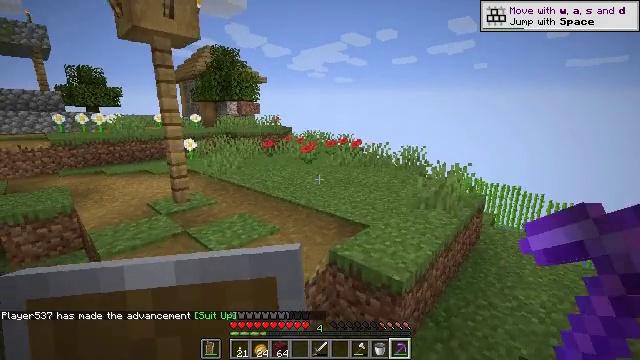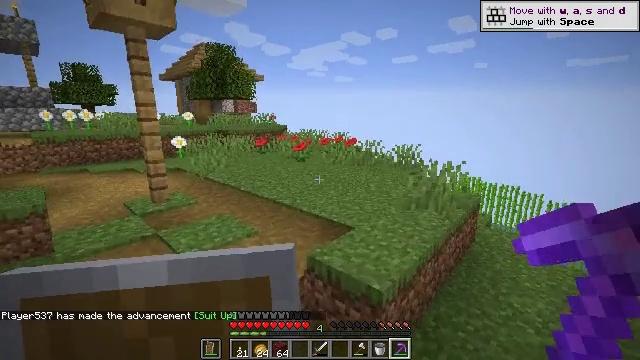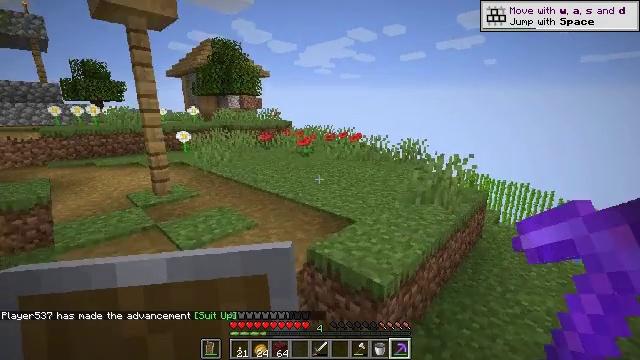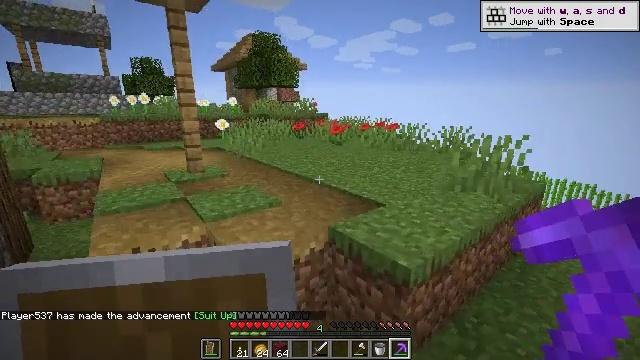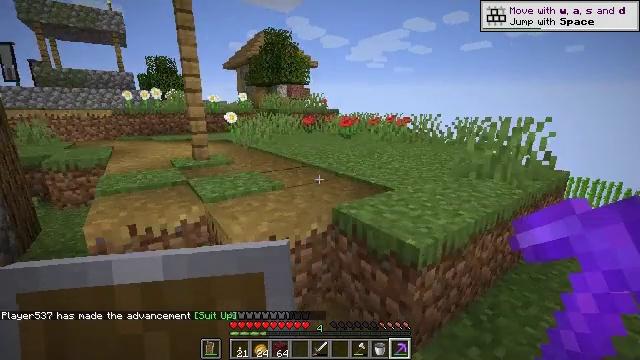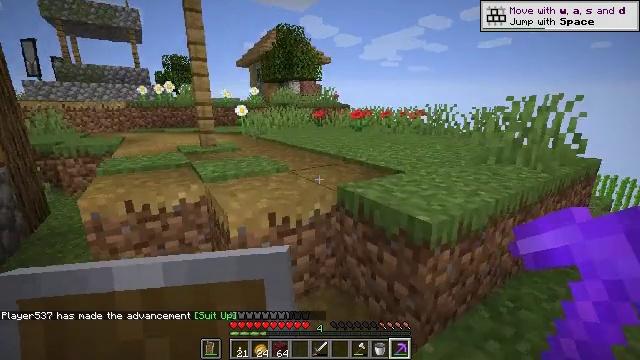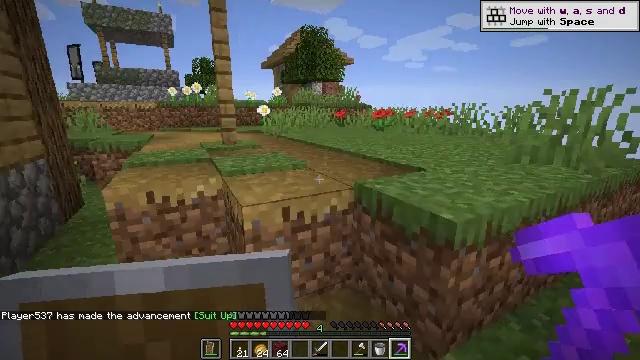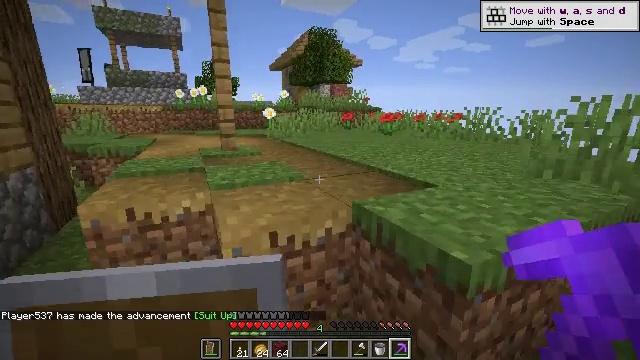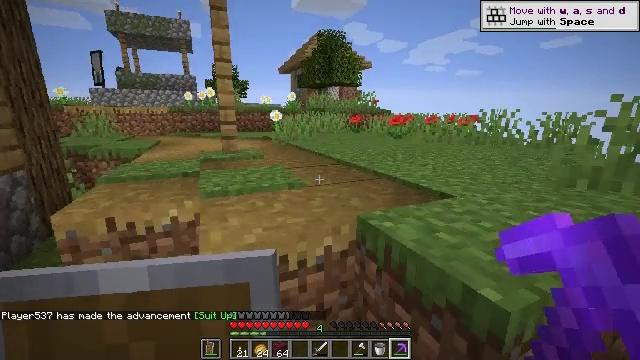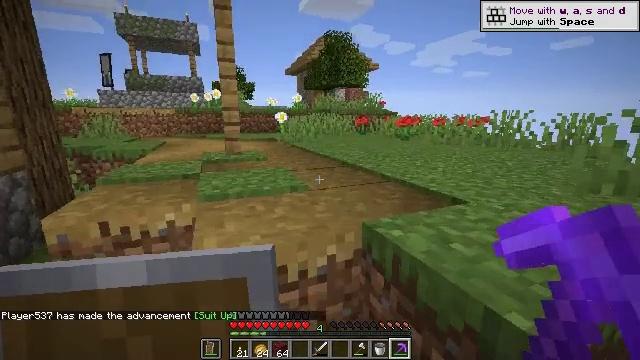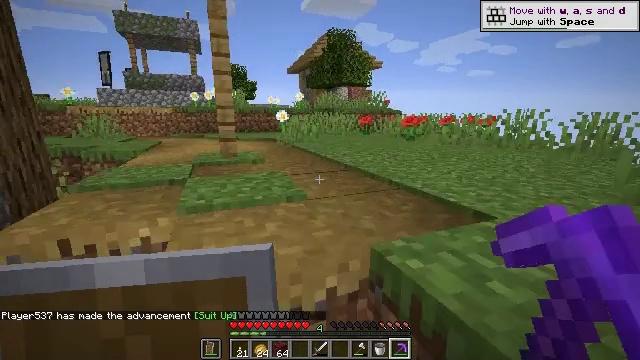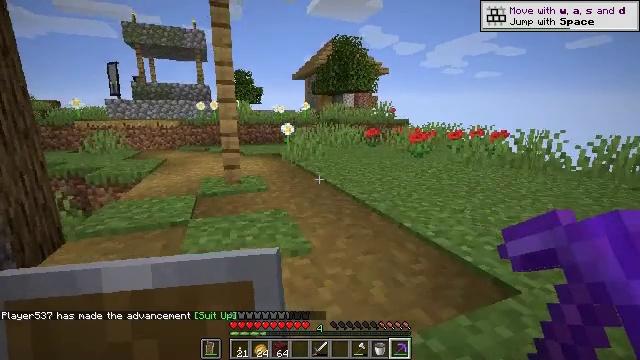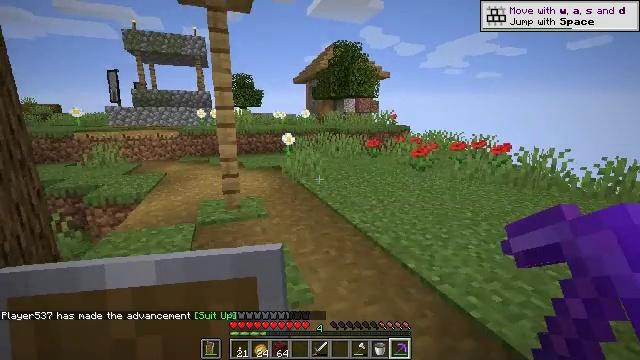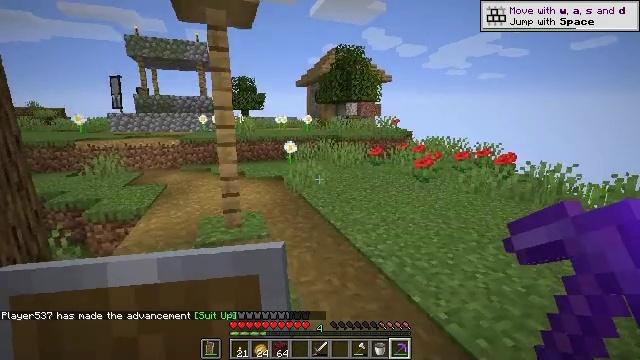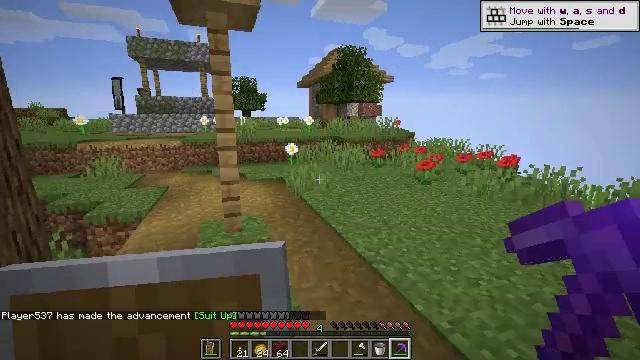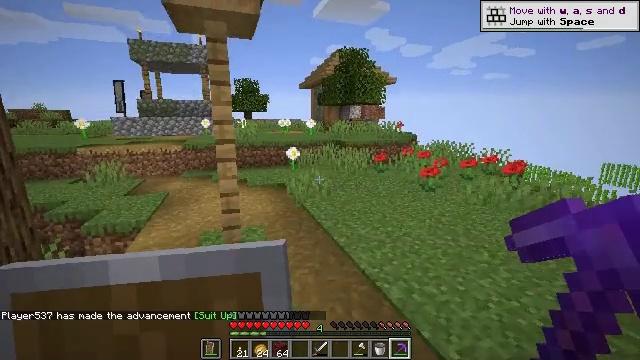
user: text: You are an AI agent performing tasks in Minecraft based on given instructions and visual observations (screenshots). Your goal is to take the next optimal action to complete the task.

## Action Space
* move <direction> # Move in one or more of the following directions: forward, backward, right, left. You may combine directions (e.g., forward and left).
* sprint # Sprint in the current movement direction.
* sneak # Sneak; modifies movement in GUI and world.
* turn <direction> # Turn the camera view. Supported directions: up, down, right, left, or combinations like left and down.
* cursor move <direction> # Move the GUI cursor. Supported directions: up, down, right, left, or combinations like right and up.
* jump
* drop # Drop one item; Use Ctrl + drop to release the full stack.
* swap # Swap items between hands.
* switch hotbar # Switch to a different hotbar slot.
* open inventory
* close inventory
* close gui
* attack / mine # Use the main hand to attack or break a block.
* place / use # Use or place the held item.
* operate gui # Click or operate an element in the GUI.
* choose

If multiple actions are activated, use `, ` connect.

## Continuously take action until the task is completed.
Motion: motion action
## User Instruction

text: craft item air
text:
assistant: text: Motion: move forward and move right
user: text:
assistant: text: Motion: move forward, turn left
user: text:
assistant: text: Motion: move forward, turn left
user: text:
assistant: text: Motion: move forward, turn left
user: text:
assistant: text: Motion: move forward, turn left
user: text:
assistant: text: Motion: move forward, turn left
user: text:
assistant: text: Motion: move forward, turn left
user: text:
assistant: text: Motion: move forward, turn left
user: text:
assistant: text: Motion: move forward, turn left
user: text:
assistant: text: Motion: move forward
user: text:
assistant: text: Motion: move forward, turn left, jump
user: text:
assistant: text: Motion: move forward, jump
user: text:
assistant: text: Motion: move forward, jump
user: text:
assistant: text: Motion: move forward
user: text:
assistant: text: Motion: move forward
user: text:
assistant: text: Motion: move forward
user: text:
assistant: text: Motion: move forward, turn left
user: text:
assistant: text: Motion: move forward
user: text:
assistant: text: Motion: move forward
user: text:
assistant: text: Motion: move forward
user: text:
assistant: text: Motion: move forward
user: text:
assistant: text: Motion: move forward
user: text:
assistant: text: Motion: move forward
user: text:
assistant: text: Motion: move forward
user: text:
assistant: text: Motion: move forward
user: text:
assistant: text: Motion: move forward
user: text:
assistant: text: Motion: move forward
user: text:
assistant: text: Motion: move forward
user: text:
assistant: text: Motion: move forward
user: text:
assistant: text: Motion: move forward